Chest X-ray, PA view. Patient: 66 years old, sex M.
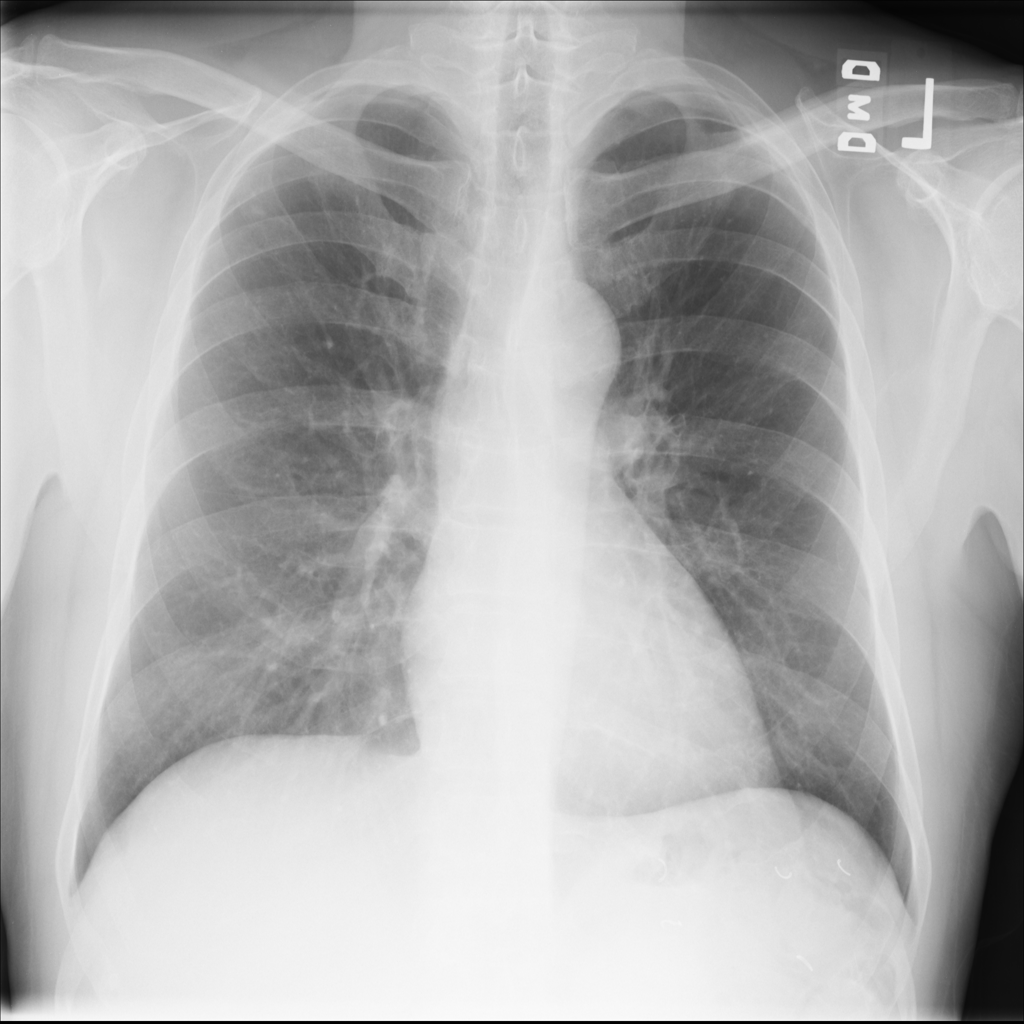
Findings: No Finding